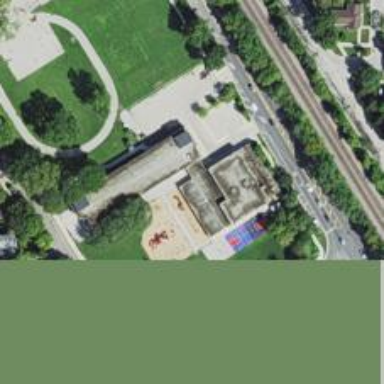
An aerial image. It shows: School.